Interaction volume radius: 5 \u00c5
Interaction volume height: 30 \u00c5
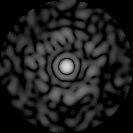
Disorder parameter: 0.8398